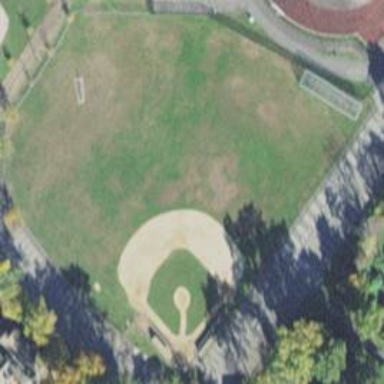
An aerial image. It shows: Baseball pitch for leisure land activities.